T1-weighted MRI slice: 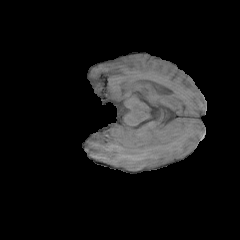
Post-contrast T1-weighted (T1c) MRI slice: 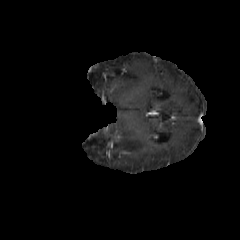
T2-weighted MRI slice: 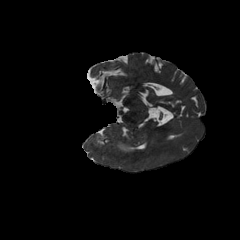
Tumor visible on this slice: yes